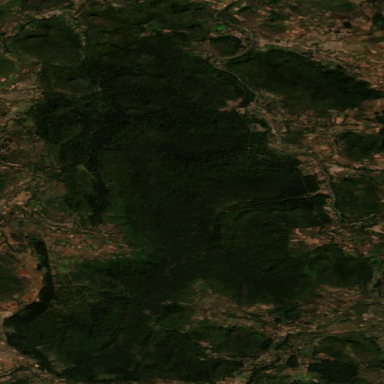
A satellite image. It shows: Beautiful woodland area.